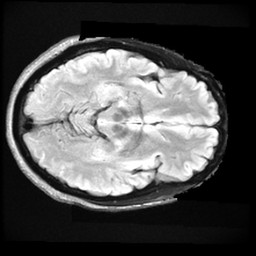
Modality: FLAIR
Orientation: axial
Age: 26
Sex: female
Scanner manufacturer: ge
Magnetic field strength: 3 T
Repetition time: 11 s
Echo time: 0.1497 s